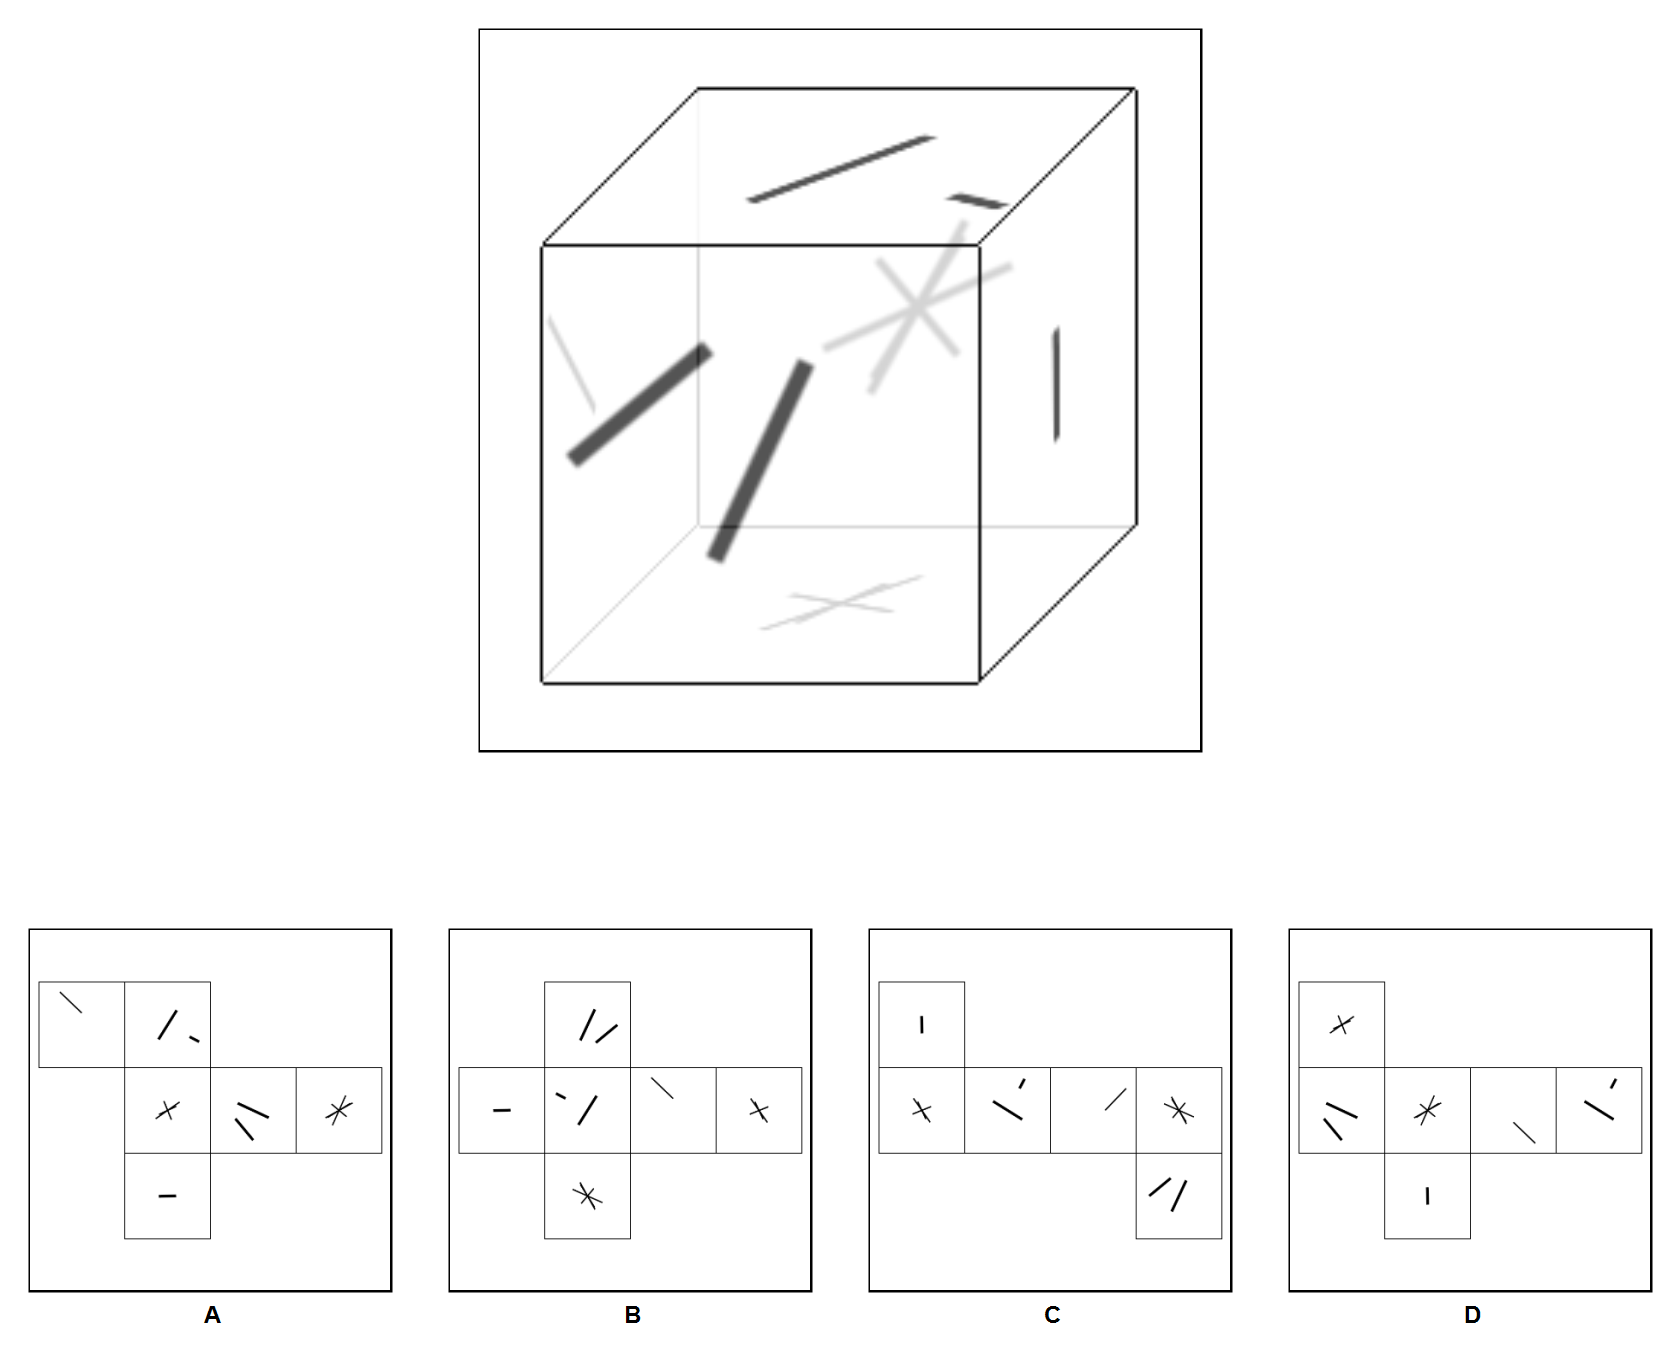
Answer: B